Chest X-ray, PA view. Patient: 46 years old, sex F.
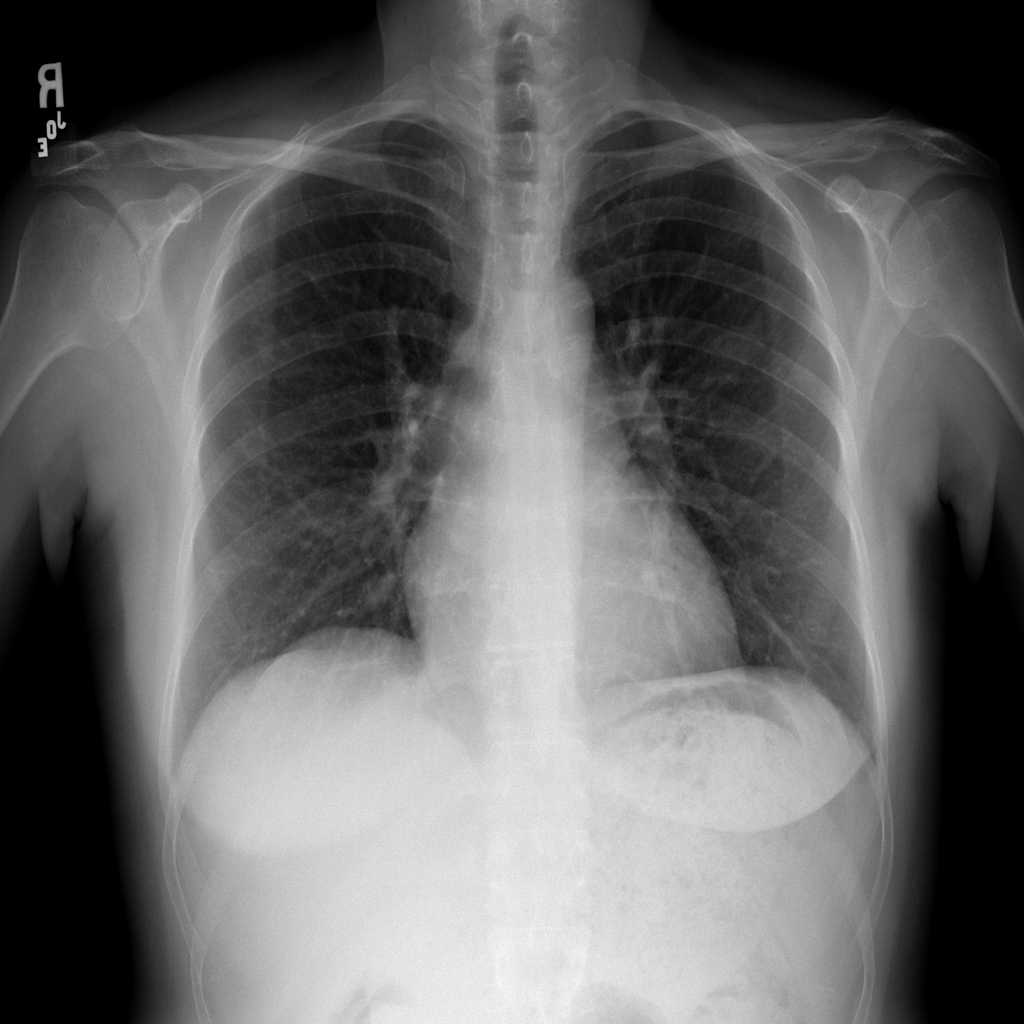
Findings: Effusion